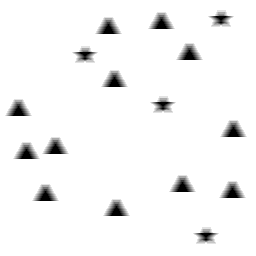
Squares: 0
Triangles: 12
Stars: 4
Total shapes: 16